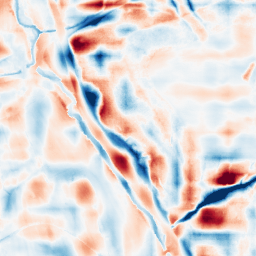
Category: wavelet
Decomposition family: wavelet_reverse_biorthogonal
Decomposition parameters: wavelet: rbio5.5
level: 5
Upsampling method: quartic
Upsampling parameters: scale: 4
Upsampling scale: 4